Aerial crown-view tile of a tropical tree (Barro Colorado Island, Panama), acquired 20240918:
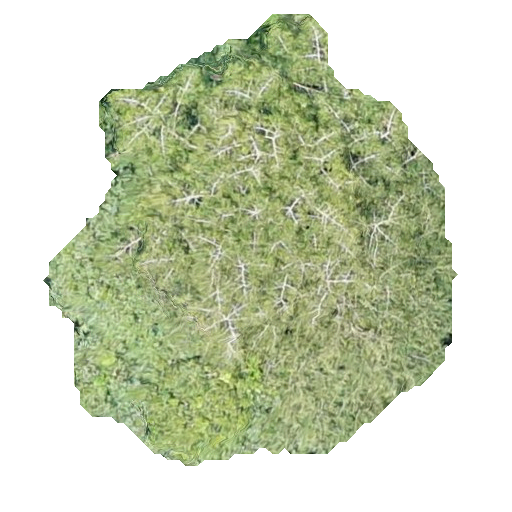
Species: Virola surinamensis
GBIF accepted scientific name: Virola surinamensis
Crown area: 203.044 m²